Question: I am trying to write my own function for scaling up an input image by using the Nearest-neighbor interpolation algorithm. The bad part is I am able to see how it works but cannot find the algorithm itself. I will be grateful for any help.
Here's what I tried for scaling up the input image by a factor of 2:
'''
function output = nearest(input)
[x,y]=size(input);
output = repmat(uint8(0),x*2,y*2);
[newwidth,newheight]=size(output);
for i=1:y
for j=1:x
xloc = round ((j * (newwidth+1)) / (x+1));
yloc = round ((i * (newheight+1)) / (y+1));
output(xloc,yloc) = input(j,i);
end
end
'''
Here is the output after <URL>'s suggestion
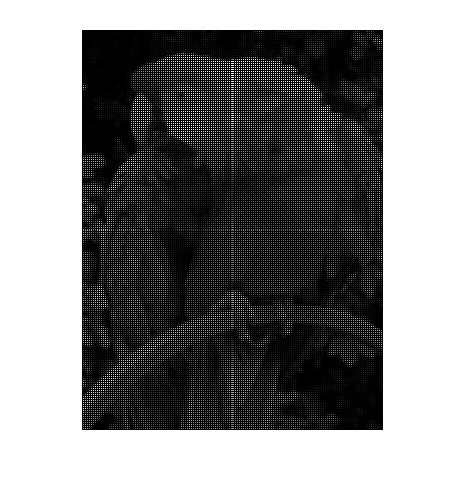
Answer: A while back I went through the code of the <URL> to create a simplified version for just nearest neighbor interpolation of images. Here's how it would be applied to your problem:
'''
%# Initializations:
scale = [2 2]; %# The resolution scale factors: [rows columns]
oldSize = size(inputImage); %# Get the size of your image
newSize = max(floor(scale.*oldSize(1:2)),1); %# Compute the new image size
%# Compute an upsampled set of indices:
rowIndex = min(round(((1:newSize(1))-0.5)./scale(1)+0.5),oldSize(1));
colIndex = min(round(((1:newSize(2))-0.5)./scale(2)+0.5),oldSize(2));
%# Index old image to get new image:
outputImage = inputImage(rowIndex,colIndex,:);
'''
Another option would be to use the built-in <URL> function, although you mentioned not wanting to use built-in functions in one of your comments.
In case anyone is interested, I thought I'd explain how the solution above works...
'''
newSize = max(floor(scale.*oldSize(1:2)),1);
'''
First, to get the new row and column sizes the old row and column sizes are multiplied by the scale factor. This result is rounded down to the nearest integer with <URL> is there to replace anything less than 1 with 1.
'''
rowIndex = min(round(((1:newSize(1))-0.5)./scale(1)+0.5),oldSize(1));
colIndex = min(round(((1:newSize(2))-0.5)./scale(2)+0.5),oldSize(2));
'''
Next, a new set of indices is computed for both the rows and columns. First, a set of indices for the upsampled image is computed: '1:newSize(...)'. Each image pixel is considered as having a given width, such that pixel 1 spans from 0 to 1, pixel 2 spans from 1 to 2, etc.. The "coordinate" of the pixel is thus treated as the center, which is why 0.5 is subtracted from the indices. These coordinates are then divided by the scale factor to give a set of pixel-center coordinates for the original image, which then have 0.5 added to them and are rounded off to get a set of integer indices for the original image. The call to <URL>'.
'''
outputImage = inputImage(rowIndex,colIndex,:);
'''
Finally, the new upsampled image is created by simply indexing into the original image.